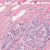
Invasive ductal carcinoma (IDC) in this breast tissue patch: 1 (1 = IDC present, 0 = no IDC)